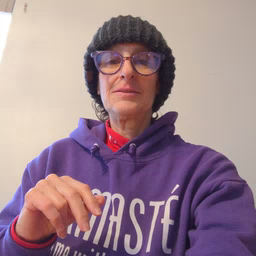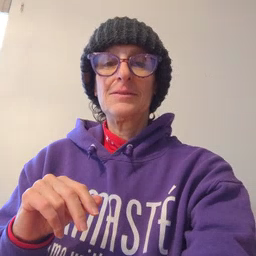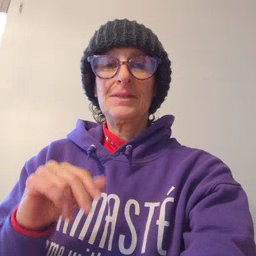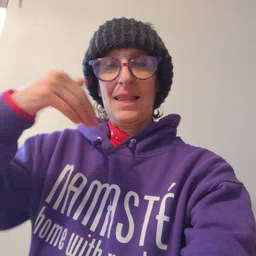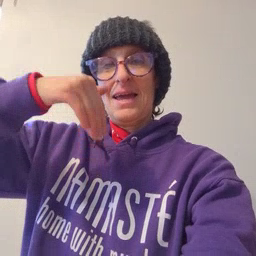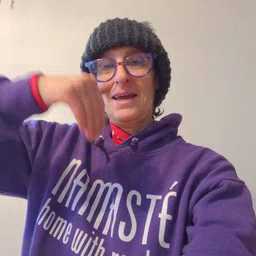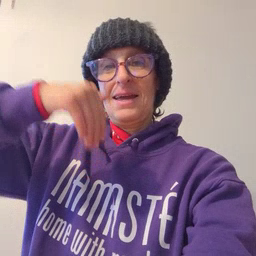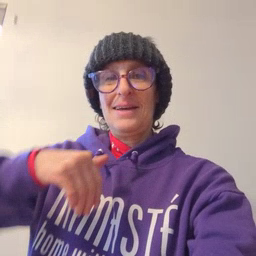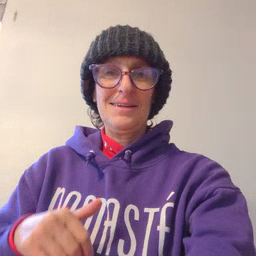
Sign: night